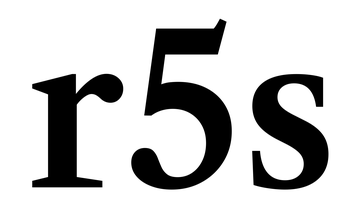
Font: LibreCaslonText_SemiBold